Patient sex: M
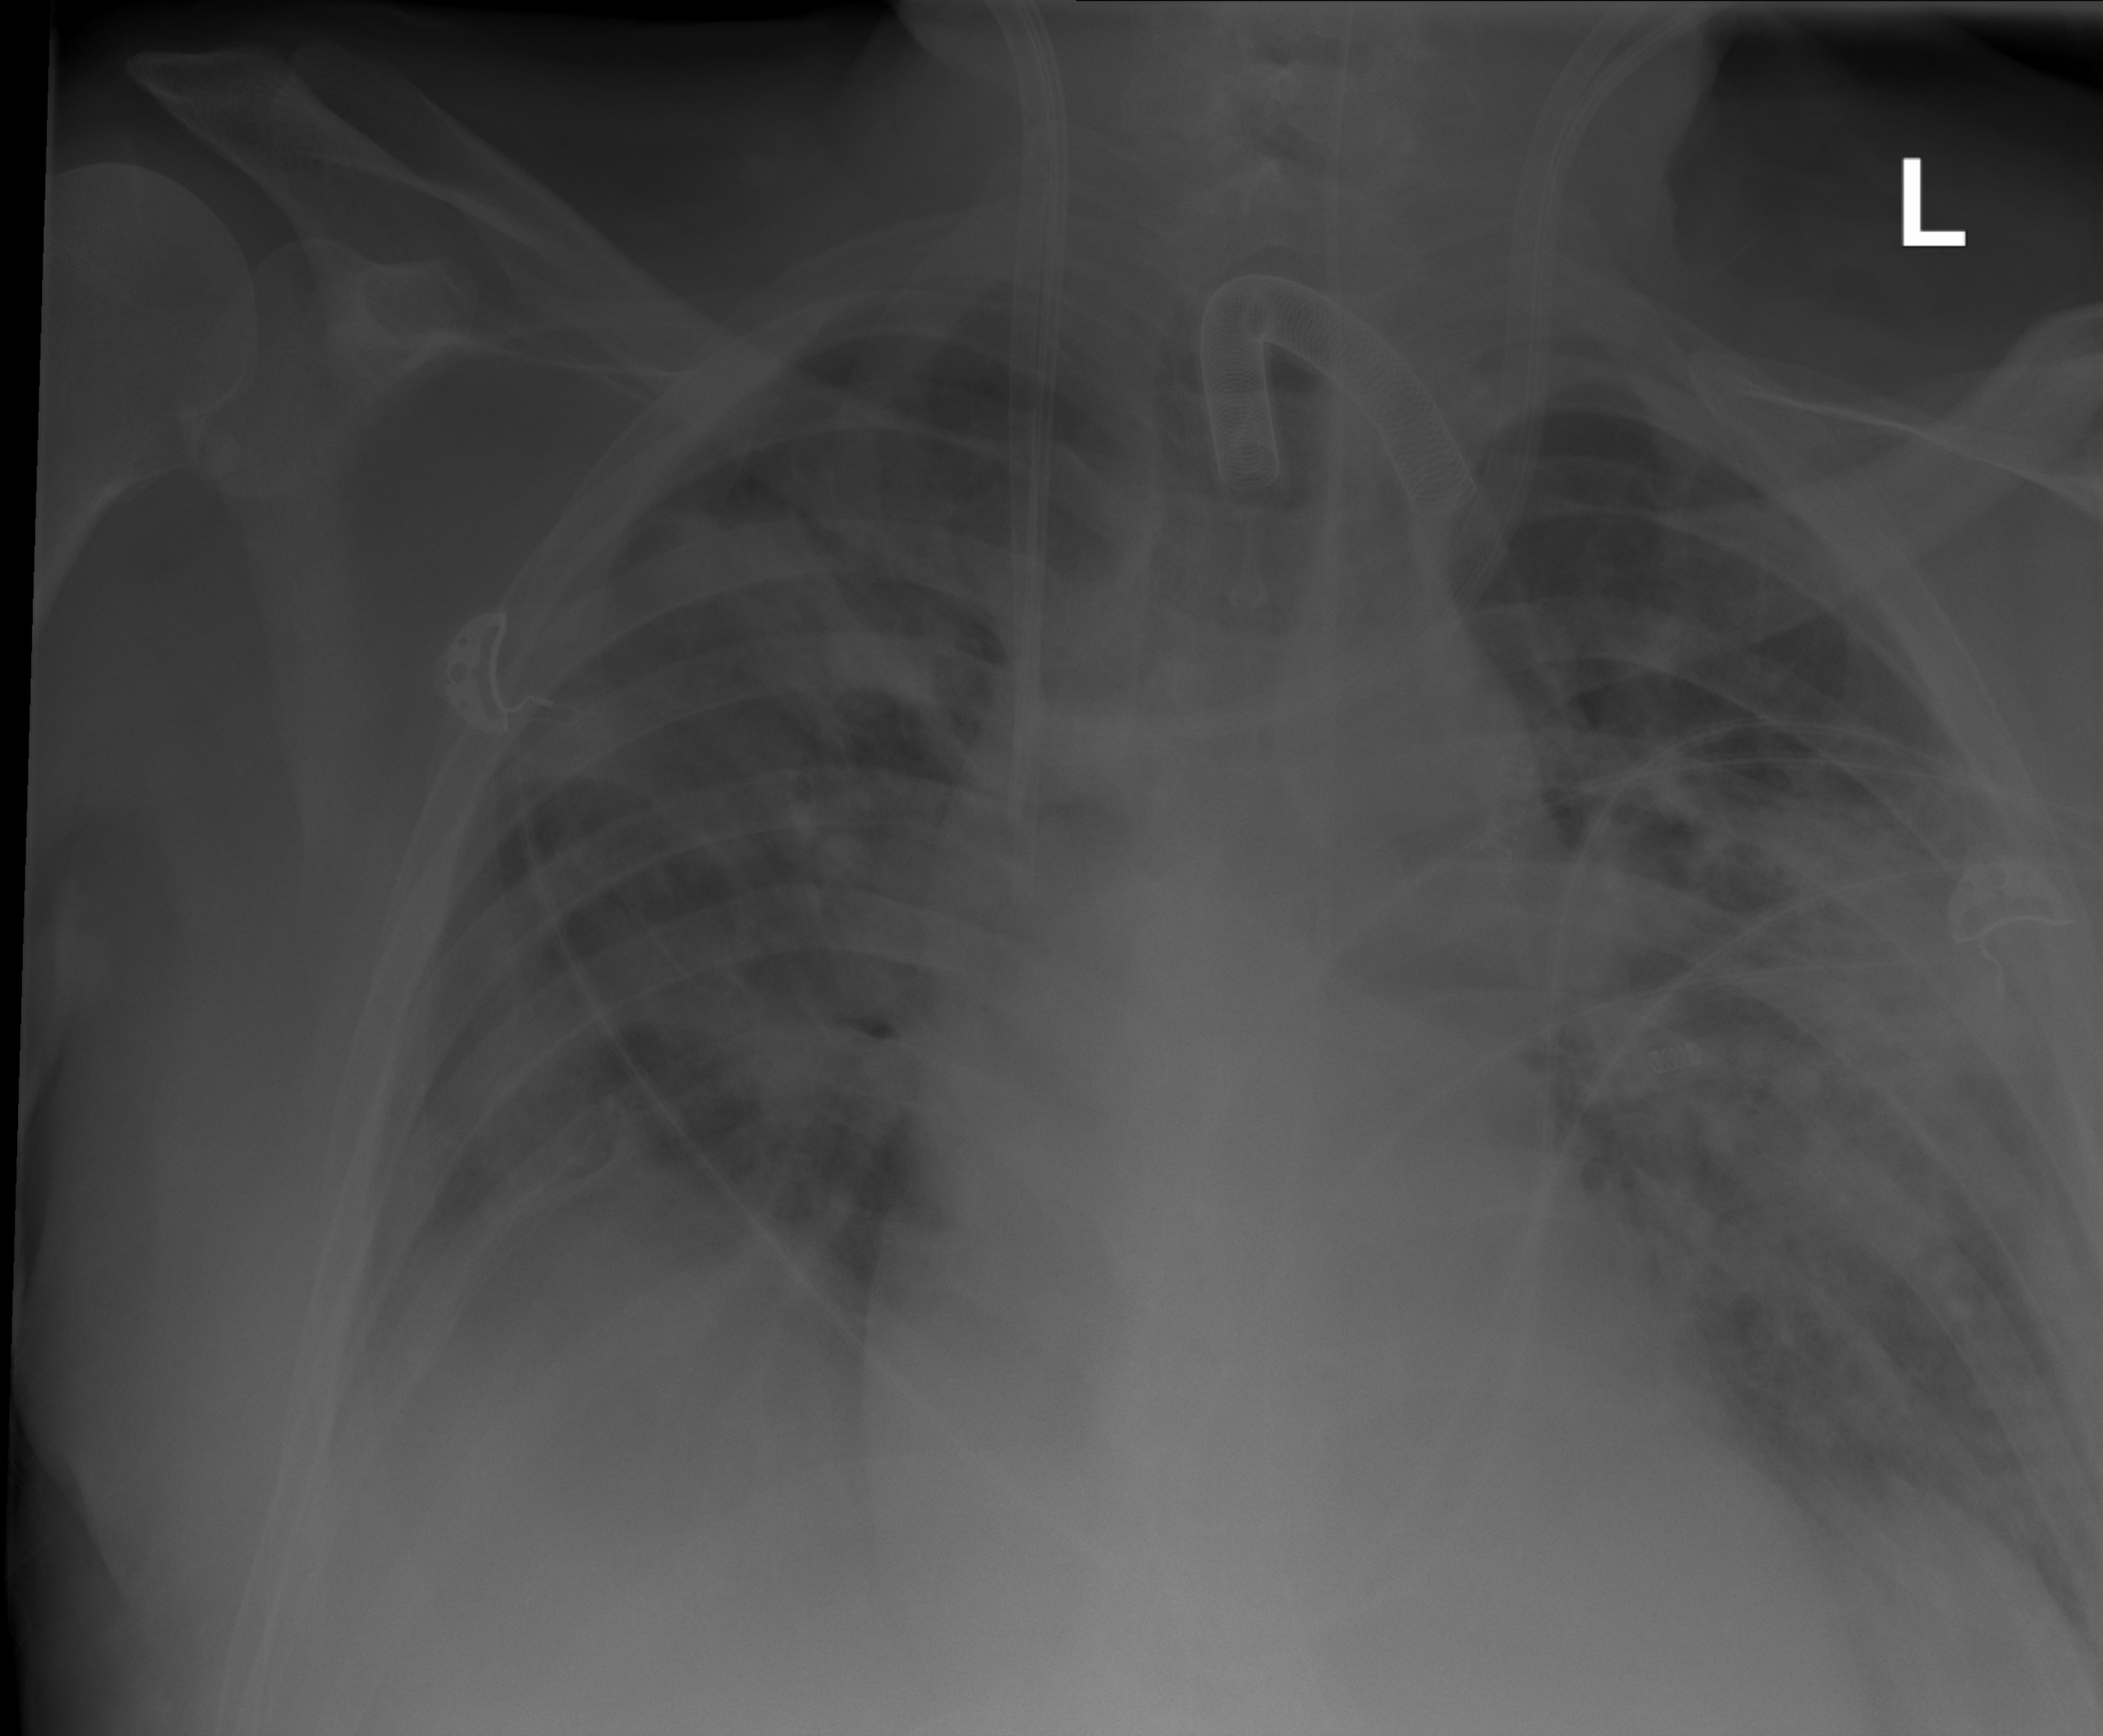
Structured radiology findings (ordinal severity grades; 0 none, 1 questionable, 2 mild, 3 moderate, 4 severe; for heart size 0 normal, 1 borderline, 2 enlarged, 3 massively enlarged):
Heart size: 0
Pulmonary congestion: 0
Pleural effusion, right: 2
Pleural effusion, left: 0
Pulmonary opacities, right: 3
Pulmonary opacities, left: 3
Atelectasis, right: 3
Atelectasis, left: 3